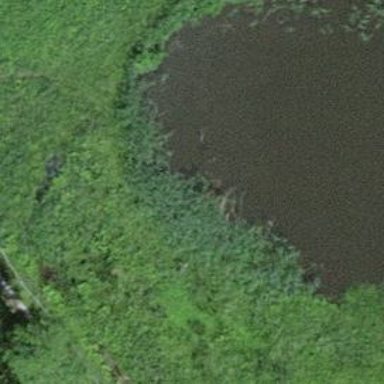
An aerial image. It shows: Pond with natural water.